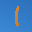
Label: 1